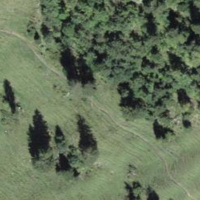
EUNIS habitat code: 43
Species observed at this site:
Calluna vulgaris